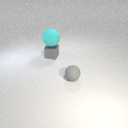
large cyan rubber sphere above small gray metal cube